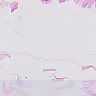
Metastatic tissue present: no